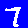
Digit: 7